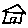
Label: house